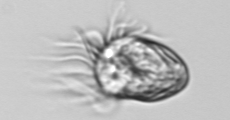
Label: Strombidium_morphotype1